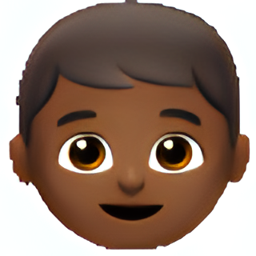
Name: boy
Emoji: 👦🏾
Group: People & Body
Sub-group: person